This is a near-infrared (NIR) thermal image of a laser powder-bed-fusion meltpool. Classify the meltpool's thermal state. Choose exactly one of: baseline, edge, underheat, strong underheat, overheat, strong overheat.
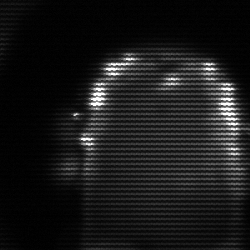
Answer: baseline